Question: I'm trying to layout a footer for my site using Flexbox. There are two columns, each with the same number of items, except for one column is being populated by text in '<h4>' tags and other links in '<a>' tags. They are spaced differently on the vertical axis and I can't work out why. I have added some background colours for clarity.

What am I missing?
'''
.footer {
font-family: 'nexa_light', sans-serif;
font-style: normal;
background-color: #003152;
color: white;
}
.footer-container {
background-color: red;
width: 90%;
margin-left: auto;
margin-right: auto;
padding-top: 25px;
padding-left: 30px;
}
.foot-section {
background-color: blue;
margin-bottom: 15px;
}
.foot-content {
display: flex;
flex-direction: column;
flex-wrap: nowrap;
align-items: flex-start;
justify-content: flex-end;
}
.foot-section a {
/*links*/
color: white;
}
.footer-container>h5 {
/*Copyright*/
margin-left: auto;
margin-right: auto;
margin-top: auto;
font-size: 15px;
}
@media (min-width: 992px) {
.foot-section h2 {
font-size: 20px;
}
.foot-section a,
.foot-section h4 {
font-size: 15px;
}
}
'''
'''
<div class="container-fluid footer">
<div class="footer-container row">
<div class="col-sm-3 foot-section">
<div class="foot-content">
<h2><strong>Company</strong></h2>
<h4>London, UK</h4>
<h4>Logo by X</h4>
<h4>Something else</h4>
</div>
</div>
<div class="col-sm-3 foot-section">
<div class="foot-content">
<h2><strong>Quick Links</strong></h2>
<a href="#">Home</a>
<a href="#">Products</a>
<a href="#">News & Reviews</a>
</div>
</div>
<div class="col-sm-6 foot-section">
<div class="foot-content">
<h2><strong>Contact</strong></h2>
</div>
</div>
<h5>Copyright ©️ X Ltd 2020, All Rights Reserved. |</h5><a href="#"> Privacy Policy</a>
</div>
</div>
'''
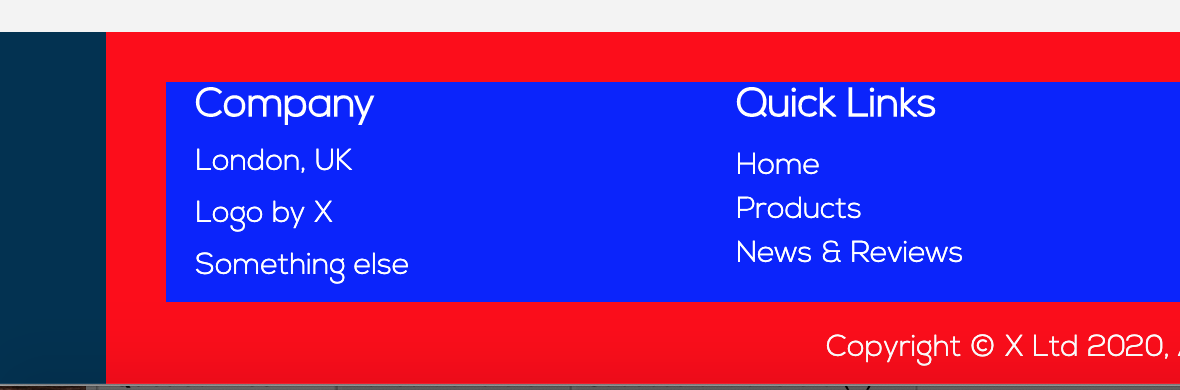
Answer: Heading elements (such as an 'h4') tend to have top and bottom margins set in <URL>.
These margins aren't applied to anchor elements ('a').
Here are the styles applied to 'h4' elements in Chrome:
<URL>
You can see that the top and bottom margins are 1.33em.
- - - - <URL>
You just need to override the defaults. Add this to your code: 'h4 { margin: 0; }'.
'''
/* NEW */
.foot-section h4 {
margin: 0;
}
.footer {
font-family: 'nexa_light', sans-serif;
font-style: normal;
background-color: #003152;
color: white;
}
.footer-container {
background-color: red;
width: 90%;
margin-left: auto;
margin-right: auto;
padding-top: 25px;
padding-left: 30px;
}
.foot-section {
background-color: blue;
margin-bottom: 15px;
}
.foot-content {
display: flex;
flex-direction: column;
flex-wrap: nowrap;
align-items: flex-start;
justify-content: flex-end;
}
.foot-section a {
/*links*/
color: white;
}
.footer-container>h5 {
/*Copyright*/
margin-left: auto;
margin-right: auto;
margin-top: auto;
font-size: 15px;
}
@media (min-width: 992px) {
.foot-section h2 {
font-size: 20px;
}
.foot-section a,
.foot-section h4 {
font-size: 15px;
}
'''
'''
<div class="container-fluid footer">
<div class="footer-container row">
<div class="col-sm-3 foot-section">
<div class="foot-content">
<h2><strong>Company</strong></h2>
<h4>London, UK</h4>
<h4>Logo by X</h4>
<h4>Something else</h4>
</div>
</div>
<div class="col-sm-3 foot-section">
<div class="foot-content">
<h2><strong>Quick Links</strong></h2>
<a href="#">Home</a>
<a href="#">Products</a>
<a href="#">News & Reviews</a>
</div>
</div>
<div class="col-sm-6 foot-section">
<div class="foot-content">
<h2><strong>Contact</strong></h2>
</div>
</div>
<h5>Copyright ©️ X Ltd 2020, All Rights Reserved. |</h5><a href="#"> Privacy Policy</a>
</div>
</div>
'''